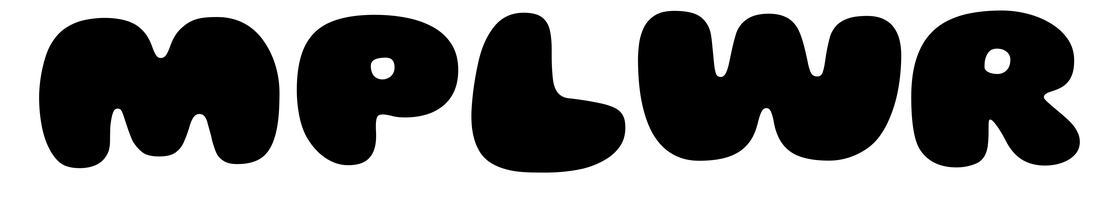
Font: Gluten_Black